Question: I am developing an app in iOS.Earlier i was creating separate storyboards for separate iOS devices but now i am using Auto layout & Size classes for supporting multiple iOS devices.I have created a login screen.I have not specified any width or height of views But i have given leading space & trailing space,also the top & bottom space.This is sample image
In image the size of image is expanded according to dimensions of iPad but i don't want it to image look too large.I want the same height & weight ratio as in iPhone.Please suggest how to do ?
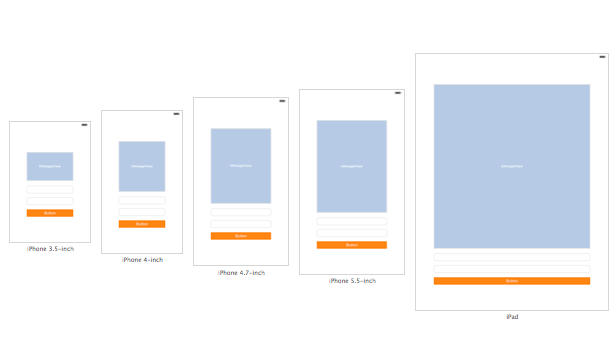
Answer: all you need to set aspect ratio for maintaining the height:width according to screen size..check out images and constraints

as here, i give the aspect ratio 1:1 ...so according to screen size it maintains it..like below..